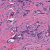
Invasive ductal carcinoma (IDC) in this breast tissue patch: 1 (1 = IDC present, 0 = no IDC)